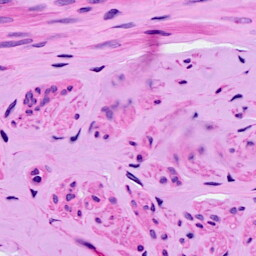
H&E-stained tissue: Ovarian